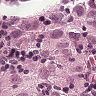
Metastatic tissue present: yes